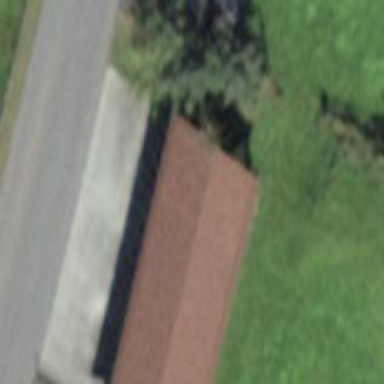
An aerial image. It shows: Garage building.